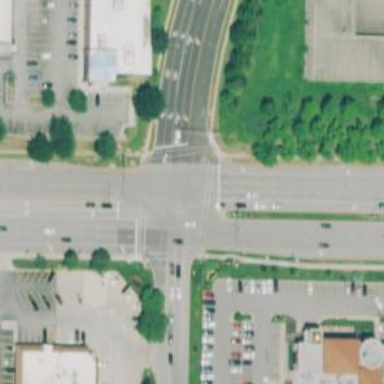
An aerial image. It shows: Road marking with turn dashes.